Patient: sex F, age 71
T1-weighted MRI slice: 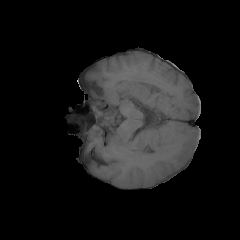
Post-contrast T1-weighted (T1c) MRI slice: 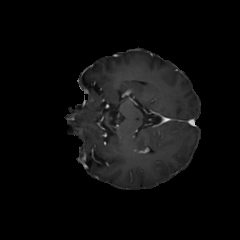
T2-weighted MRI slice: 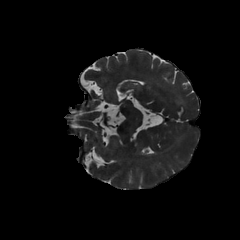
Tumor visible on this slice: no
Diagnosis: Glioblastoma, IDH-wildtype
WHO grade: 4